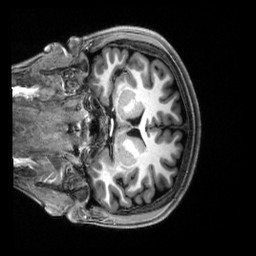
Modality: T1w
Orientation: coronal
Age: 20
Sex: female
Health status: healthy
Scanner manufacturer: siemens
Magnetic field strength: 3 T
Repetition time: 2.5 s
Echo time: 0.00222 s